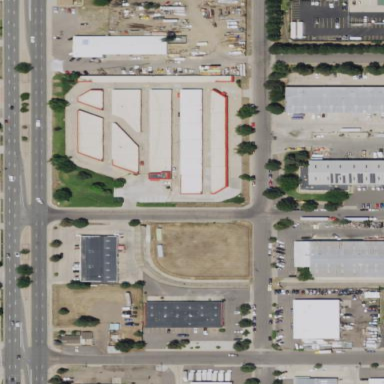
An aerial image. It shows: Storage rental shop.